Question: I can't update my WinForm label properties.
Details: I am trying to check my database and get some values posted, but I can't even update a mere label it seems. I'm using SharpDevelop.
The code:
'''
//this is my form
public partial class MainForm : Form
{
//Declaring timer
public static System.Timers.Timer aTimer = new System.Timers.Timer();
public MainForm()
{
InitializeComponent();
//Timer
aTimer.Elapsed +=new ElapsedEventHandler(OnTimedEvent);
aTimer.Interval = 2000; //milisecunde
aTimer.Enabled = true;
label1.Text="some_text";
}
private static void OnTimedEvent(object source, ElapsedEventArgs e) {Check();}
public static void Check()
{
//Database checks here..
try{label1.Text="new_text";}catch(Exception e) {MessageBox.Show(e.ToString());}
MessageBox.Show("BAAAA");
}
void Button1Click(object sender, EventArgs e)
{
label1.Text = "mergeeeeee?!";
}
}
'''
EDIT: I've removed all static modifiers. Also updated the post with the new code (try catch is added and the messagebox after it + a button that changes the label).
The try catches the following error:

. Really could use some help, been researching answers for more than 6 hours.
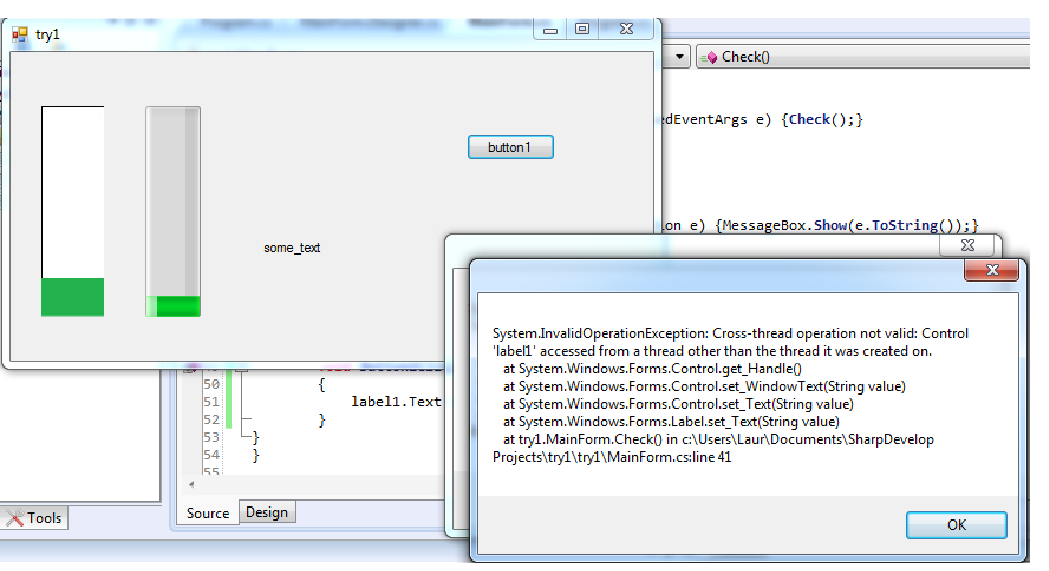
Answer: Try this (use a 'System.Windows.Forms.Timer' instead of 'System.Timers.Timer'):
'''
//Declaring timer
public System.Windows.Forms.Timer aTimer = new System.Windows.Forms.Timer();
public Form1()
{
InitializeComponent();
//Timer
aTimer.Tick += aTimer_Tick;
aTimer.Interval = 2000; //milisecunde
aTimer.Enabled = true;
label1.Text = "some_text";
}
void aTimer_Tick(object sender, EventArgs e)
{
Check();
}
public void Check()
{
try
{
//Database checks here..
label1.Text = string.Format("new_text {0}", DateTime.Now.ToLongTimeString());
}
catch (Exception ex)
{
throw ex;
}
MessageBox.Show("BAAAA");
}
'''
The <URL>.